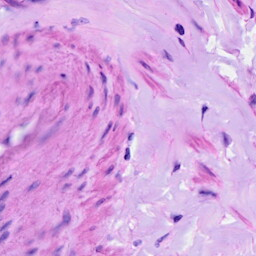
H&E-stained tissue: Ovarian